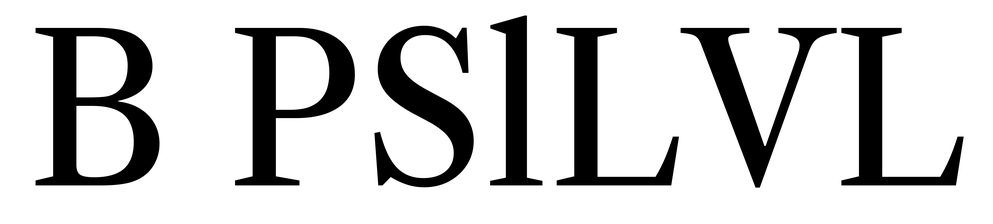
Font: LibreCaslonText_Regular